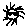
Label: sun